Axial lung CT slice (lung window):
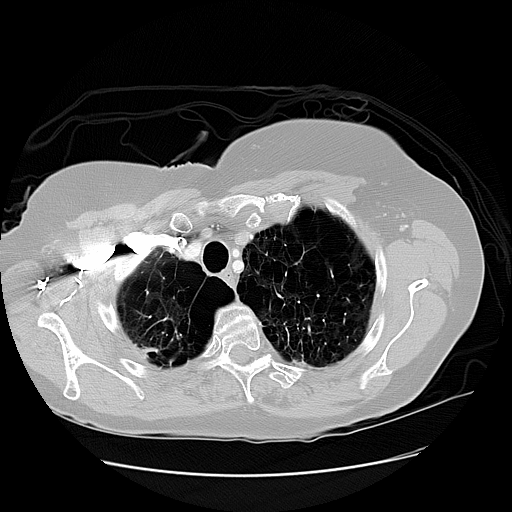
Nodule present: no